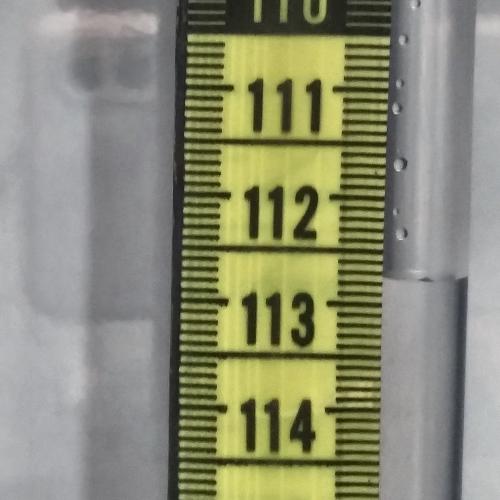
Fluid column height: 112.7 cm